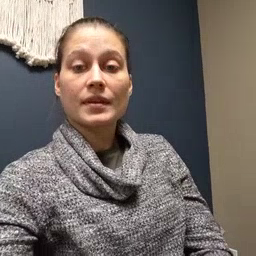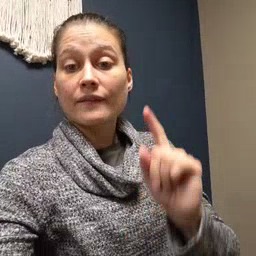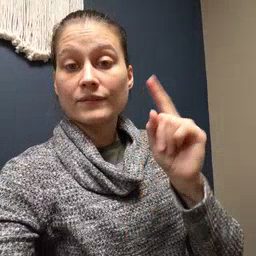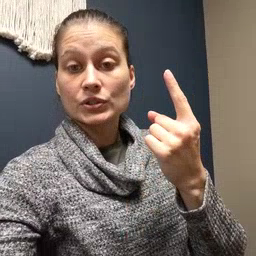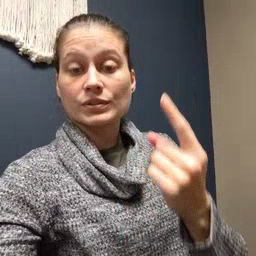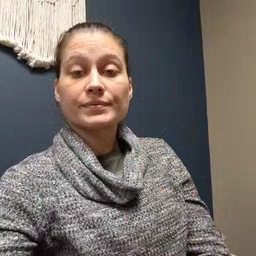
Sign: first